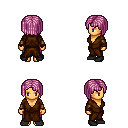
a pixel art fantasy rpg character, female body template, human, tanned skin, brown robe, magenta pants, pink pageboy hairstyle, cloth bracers, black shoes, four views (front, back, left, right), 2x2 character sprite sheet, small pixel art, hard edges, no anti-aliasing